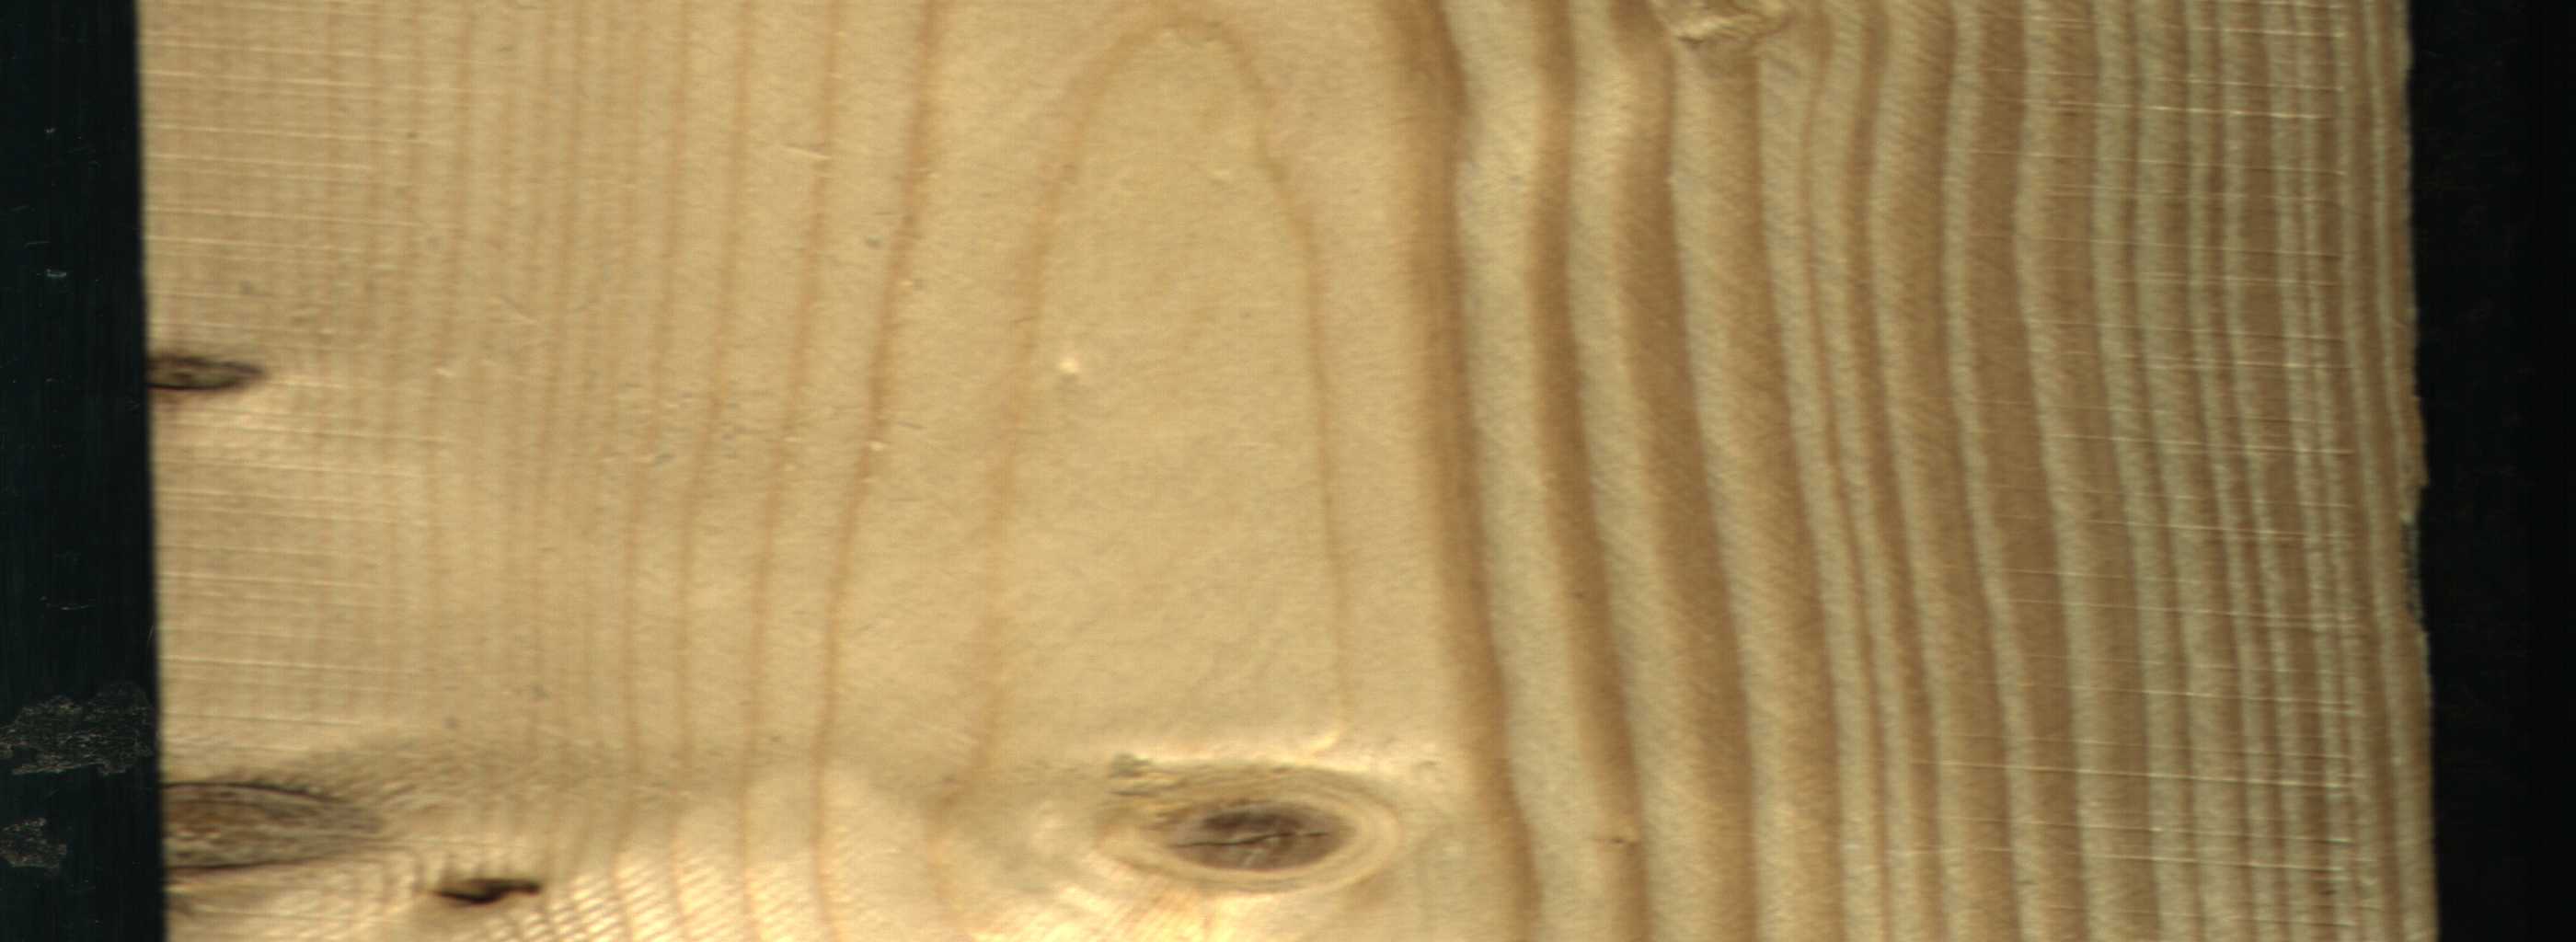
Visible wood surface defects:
Dead_Knot
Dead_Knot
Live_Knot
Live_Knot